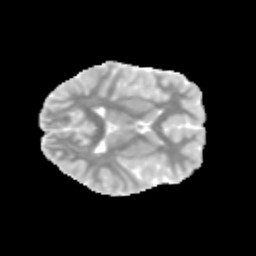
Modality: MD
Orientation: axial
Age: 11
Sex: male
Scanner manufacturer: siemens
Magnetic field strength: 3 T
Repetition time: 3.8 s
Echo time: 0.07 s